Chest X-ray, AP view. Patient: 15 years old, sex M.
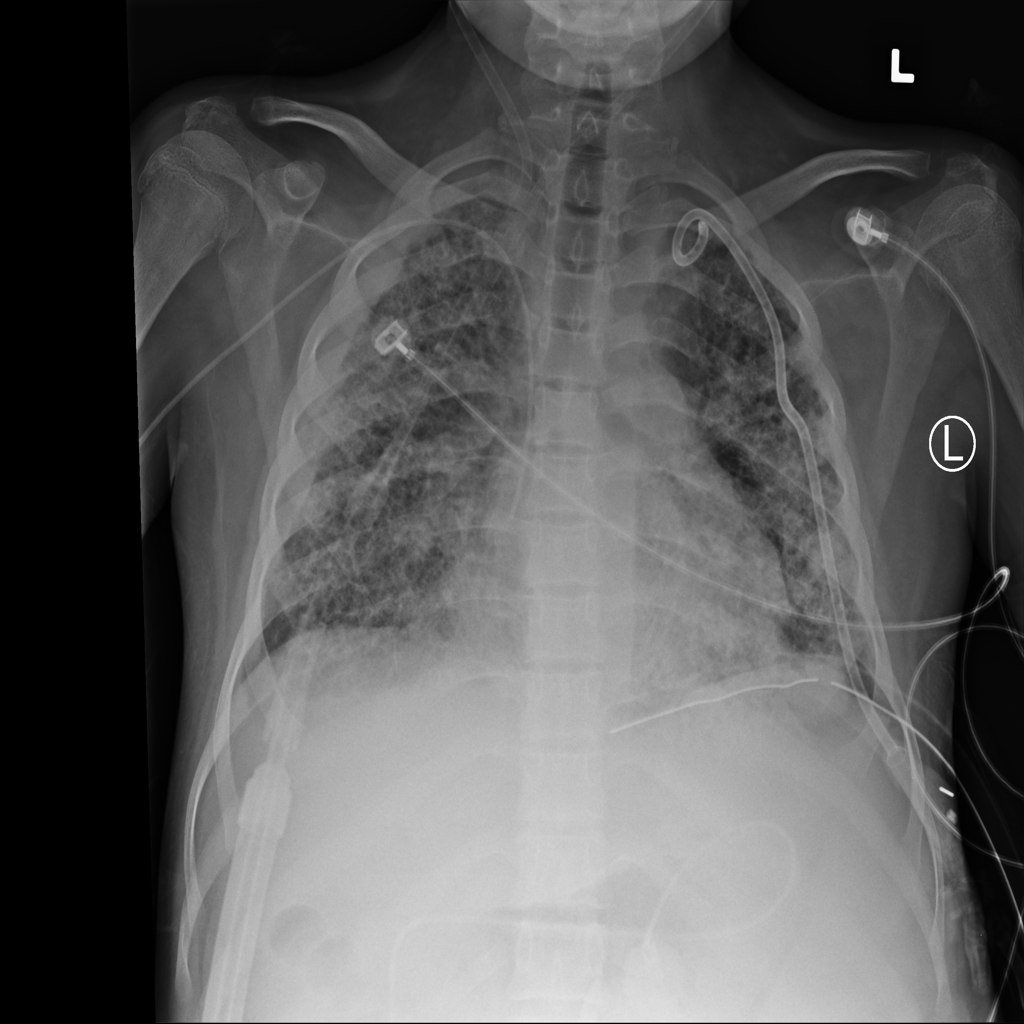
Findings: Infiltration, Pneumothorax